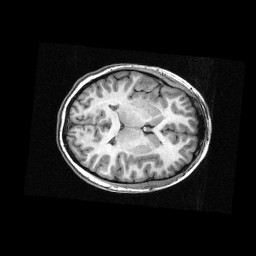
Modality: T1w
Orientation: axial
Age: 13
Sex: female
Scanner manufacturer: siemens
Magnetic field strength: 3 T
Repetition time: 2.3 s
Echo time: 0.00336 s